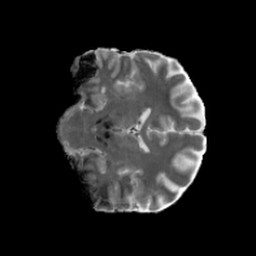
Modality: MD
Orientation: coronal
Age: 30
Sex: male
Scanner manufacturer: siemens
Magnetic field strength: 6.98 T
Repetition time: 7.776 s
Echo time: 0.076 s